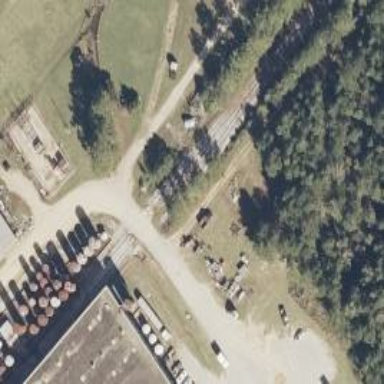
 specifically for transporting petroleum."